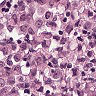
Metastatic tissue present: yes